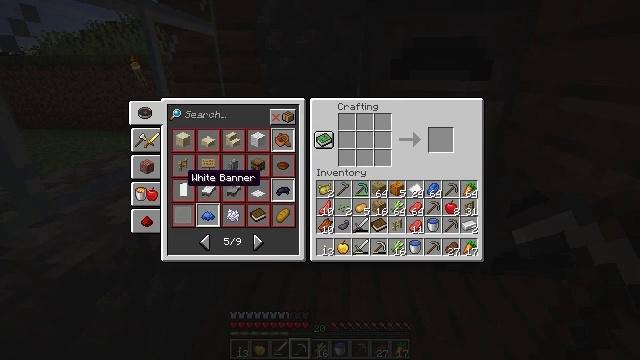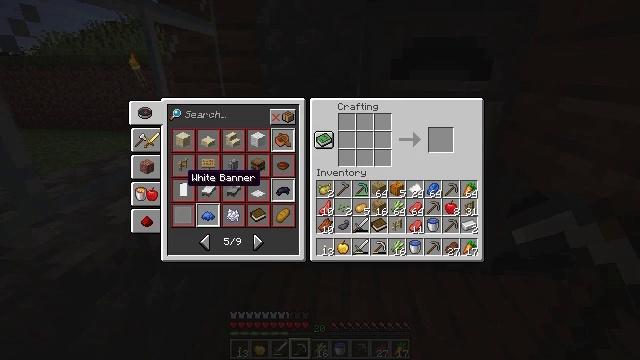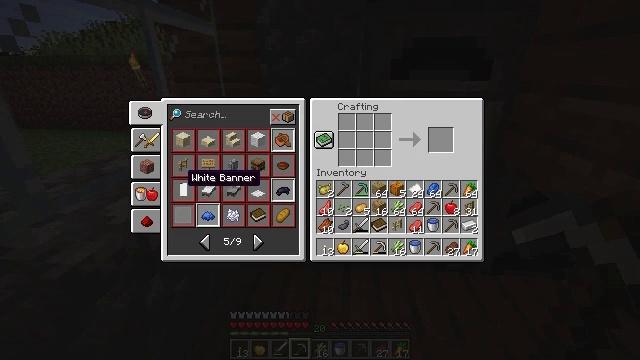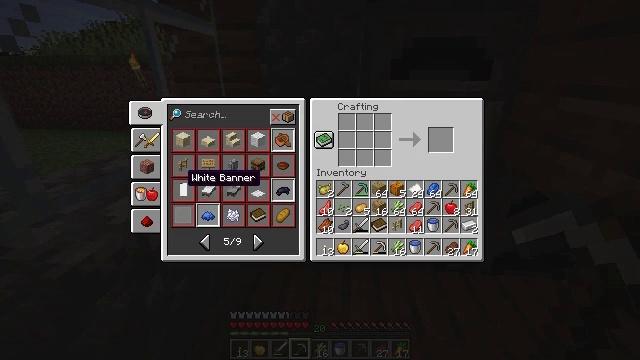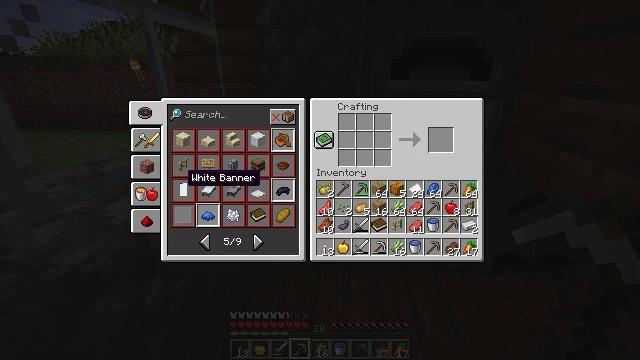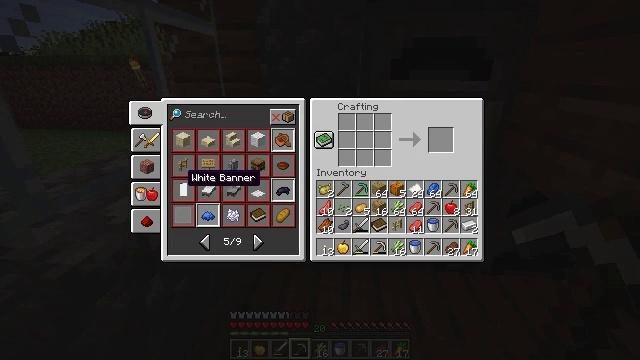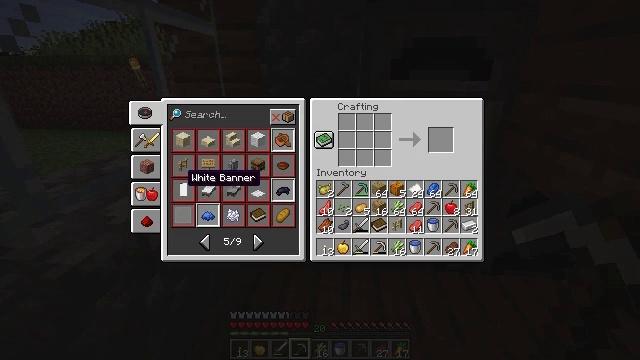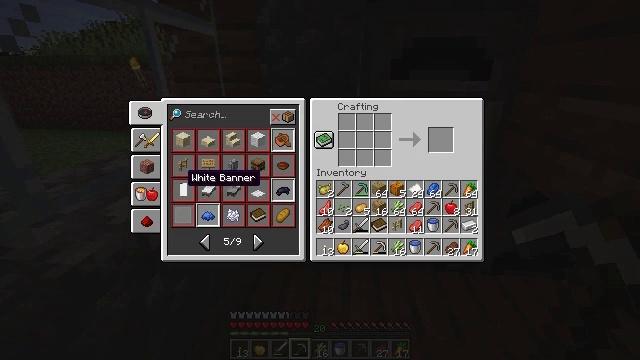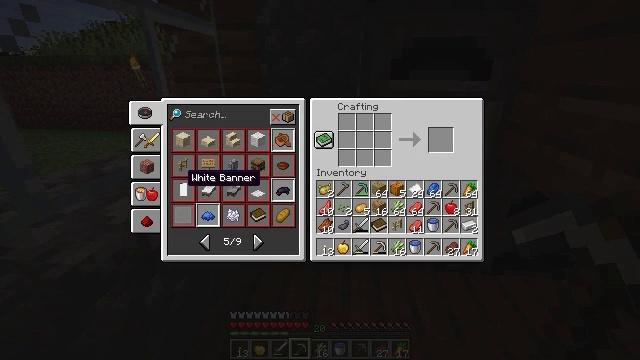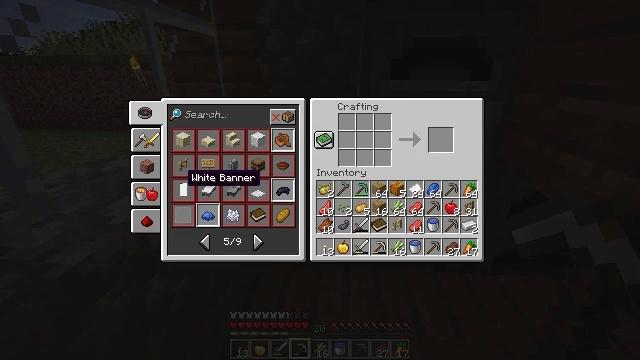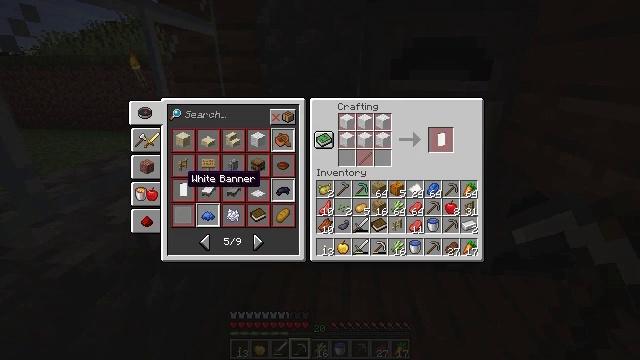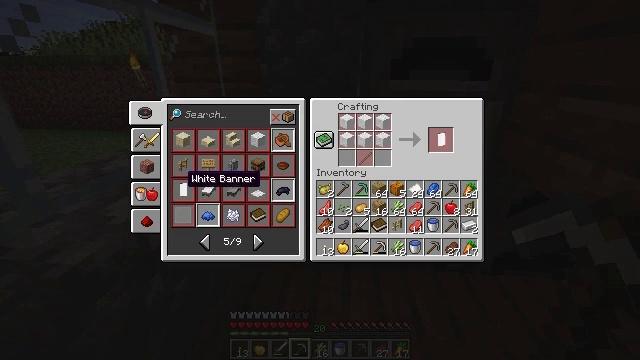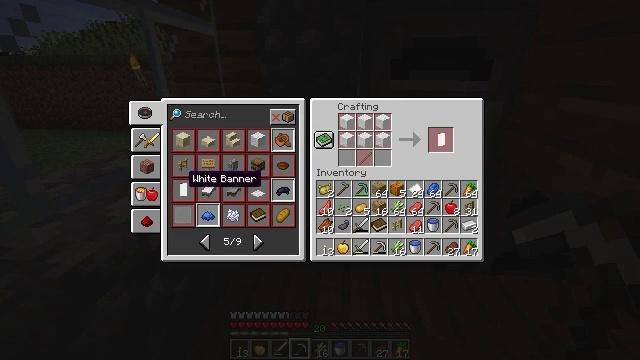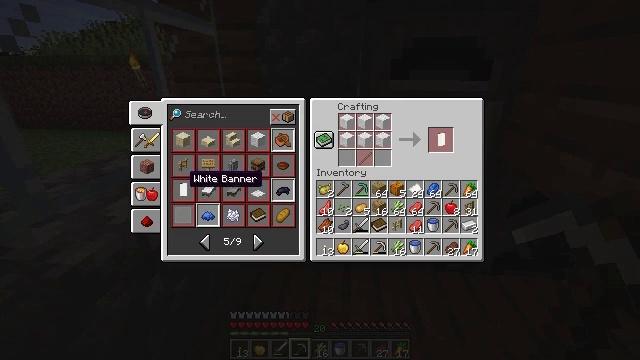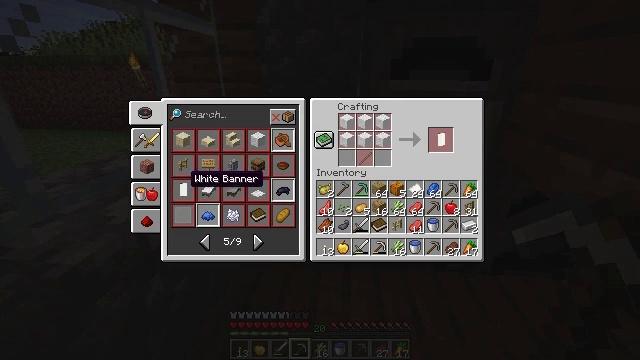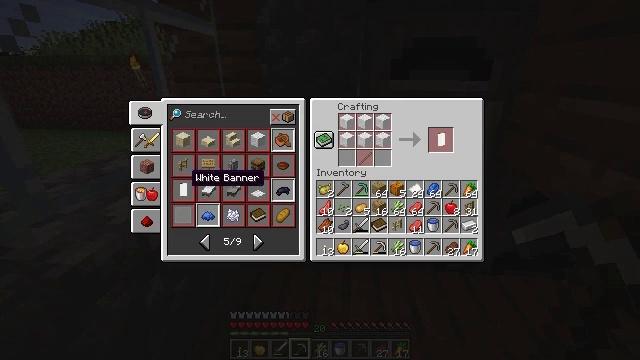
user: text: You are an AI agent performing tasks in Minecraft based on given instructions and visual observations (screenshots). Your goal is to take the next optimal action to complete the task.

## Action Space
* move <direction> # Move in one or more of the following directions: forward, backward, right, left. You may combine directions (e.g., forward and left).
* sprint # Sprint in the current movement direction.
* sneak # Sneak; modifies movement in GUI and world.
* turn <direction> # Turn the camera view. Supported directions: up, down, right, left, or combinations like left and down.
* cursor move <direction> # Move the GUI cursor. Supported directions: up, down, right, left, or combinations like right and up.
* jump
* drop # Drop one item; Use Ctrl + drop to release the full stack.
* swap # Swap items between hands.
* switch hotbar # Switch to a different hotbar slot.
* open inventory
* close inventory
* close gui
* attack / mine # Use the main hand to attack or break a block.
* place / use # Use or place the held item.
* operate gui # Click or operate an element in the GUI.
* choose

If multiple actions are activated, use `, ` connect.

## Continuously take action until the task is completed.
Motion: motion action
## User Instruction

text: Create a cartography table in the crafting grid.
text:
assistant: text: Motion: no_op
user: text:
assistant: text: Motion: no_op
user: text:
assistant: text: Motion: no_op
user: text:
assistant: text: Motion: no_op
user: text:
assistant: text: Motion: operate gui
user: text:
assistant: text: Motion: operate gui
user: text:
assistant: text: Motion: operate gui
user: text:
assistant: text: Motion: no_op
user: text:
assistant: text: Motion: no_op
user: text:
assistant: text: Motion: no_op
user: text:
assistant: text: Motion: no_op
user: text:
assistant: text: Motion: no_op
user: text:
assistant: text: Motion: no_op
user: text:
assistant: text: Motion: no_op
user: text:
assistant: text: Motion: no_op
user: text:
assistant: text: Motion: cursor move right
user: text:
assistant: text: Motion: cursor move right and up
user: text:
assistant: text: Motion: cursor move right and up
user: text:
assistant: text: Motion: cursor move right and up
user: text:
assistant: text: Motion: cursor move right and up
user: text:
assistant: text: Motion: no_op
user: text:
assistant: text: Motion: no_op
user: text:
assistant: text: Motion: no_op
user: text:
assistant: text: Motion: no_op
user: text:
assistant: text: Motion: no_op
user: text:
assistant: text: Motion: no_op
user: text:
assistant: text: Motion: no_op
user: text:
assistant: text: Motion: no_op
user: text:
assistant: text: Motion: no_op
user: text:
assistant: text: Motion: no_op